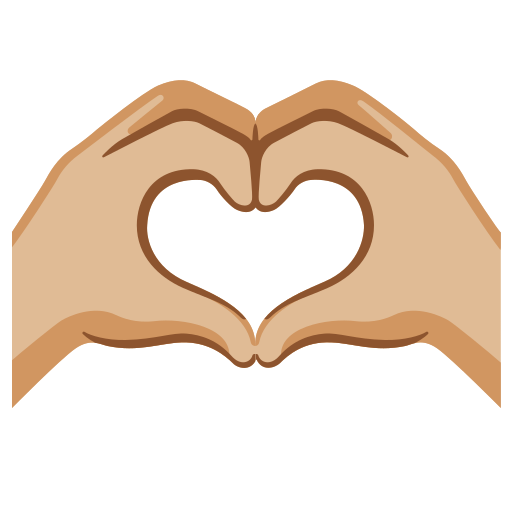
Emoji: 🫶🏼